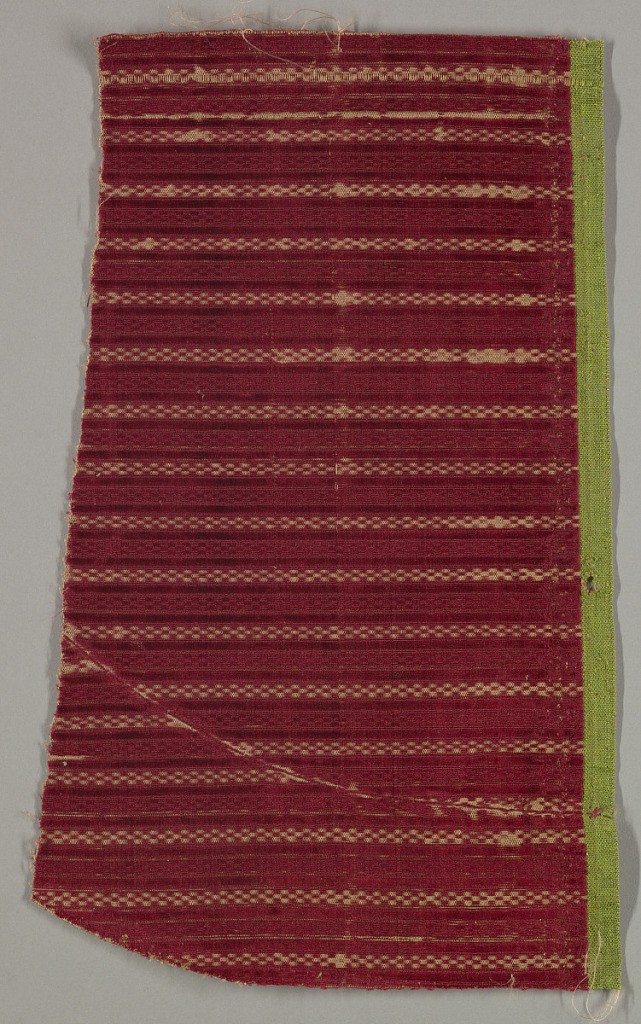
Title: Fragment
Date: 17th century
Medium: silk Technique: supplementary warp forming cut and uncut pile (velvet)
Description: Bands in red cut and uncut velvet. green selvage on the right.